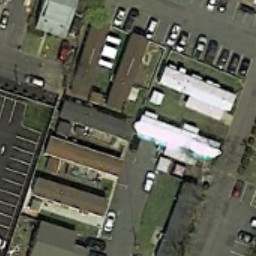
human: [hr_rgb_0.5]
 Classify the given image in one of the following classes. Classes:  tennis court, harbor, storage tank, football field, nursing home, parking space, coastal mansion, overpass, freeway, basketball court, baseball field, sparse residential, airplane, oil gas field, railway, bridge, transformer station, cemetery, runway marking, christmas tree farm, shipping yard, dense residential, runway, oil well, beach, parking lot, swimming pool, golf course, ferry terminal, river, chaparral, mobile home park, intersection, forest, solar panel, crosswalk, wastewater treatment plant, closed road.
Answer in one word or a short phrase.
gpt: mobile home park